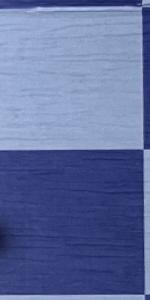
Label: Empty